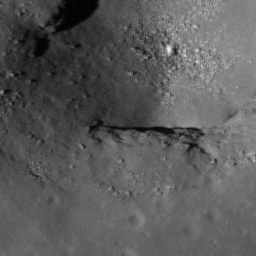
Pit: Mare Insularum Pit
Host crater: Mare Insularum
Host type: mare
Lunar coordinates: latitude 8.686, longitude 330.966